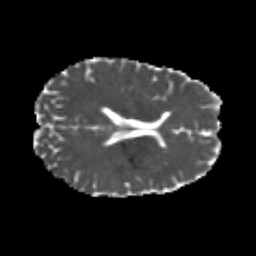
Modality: MD
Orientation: axial
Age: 24
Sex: female
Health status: healthy
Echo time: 0.074 s